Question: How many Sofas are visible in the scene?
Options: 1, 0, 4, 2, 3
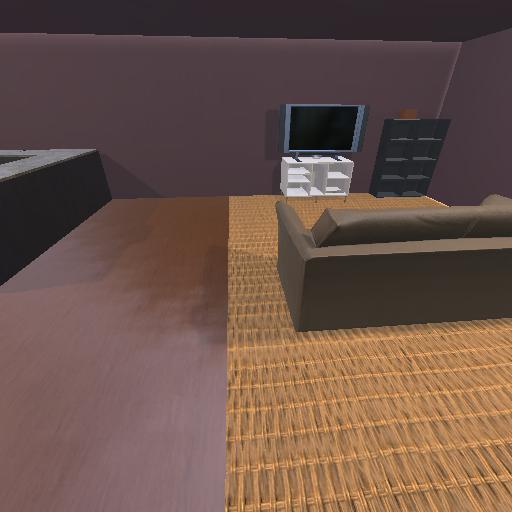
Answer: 1